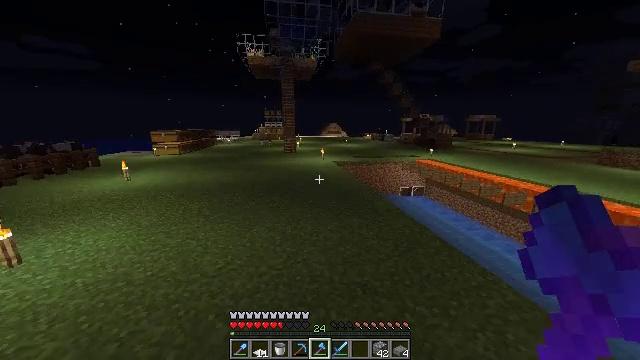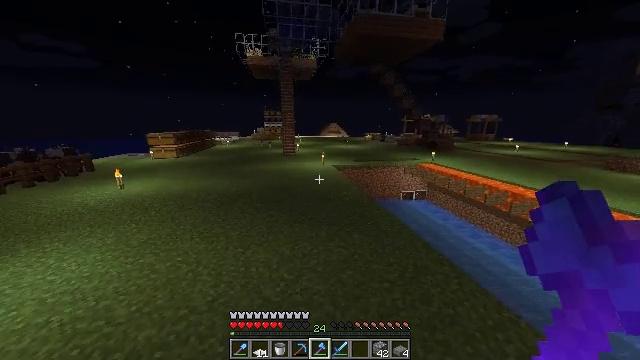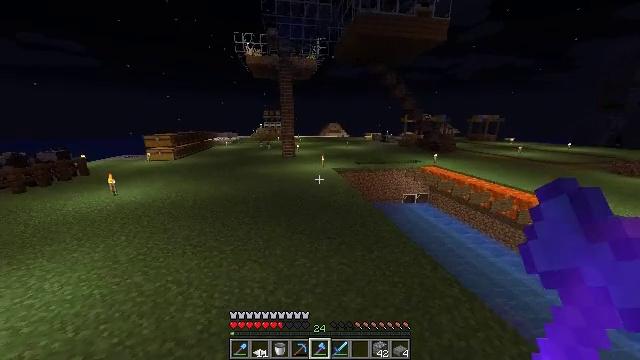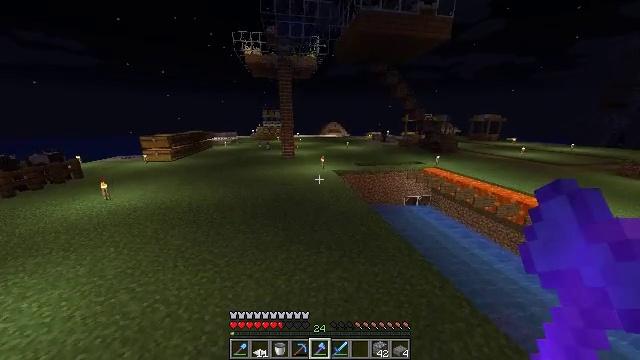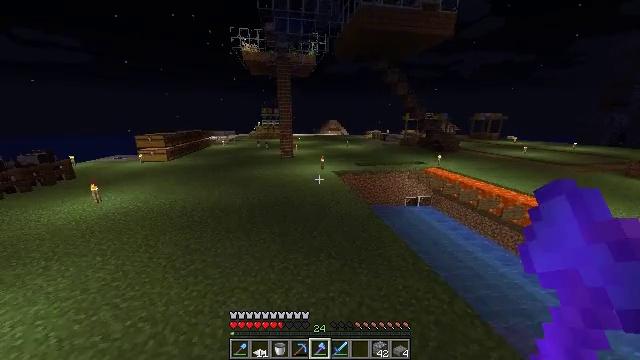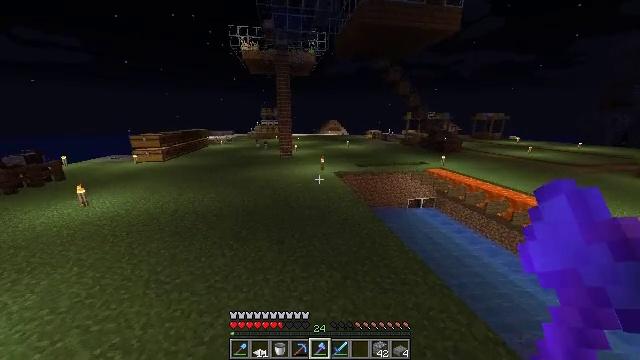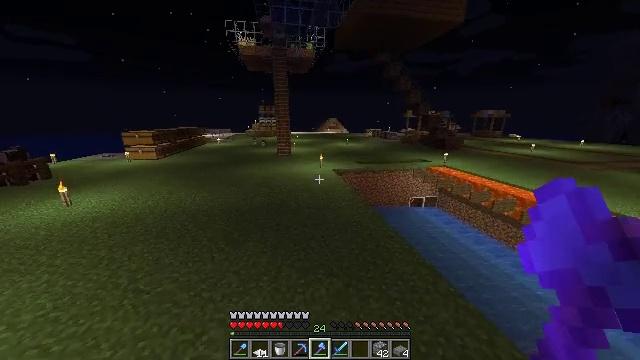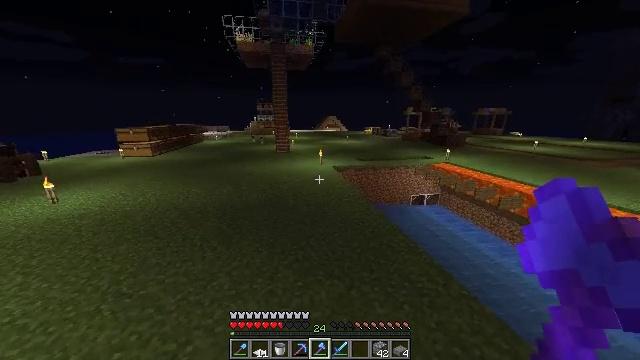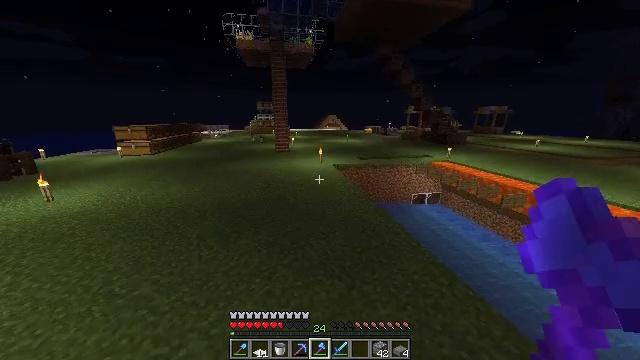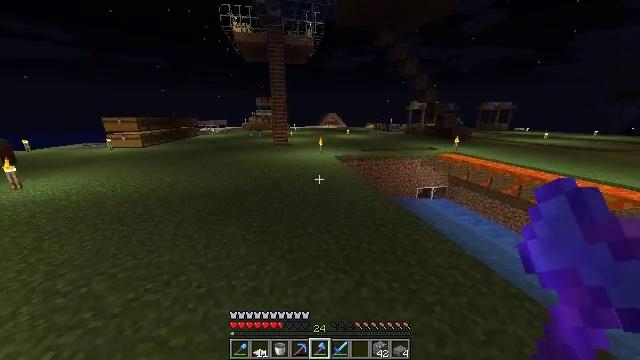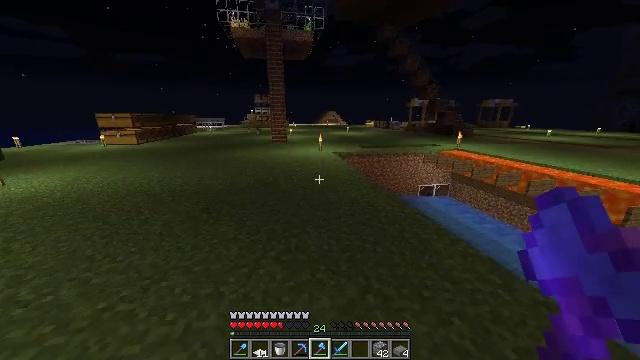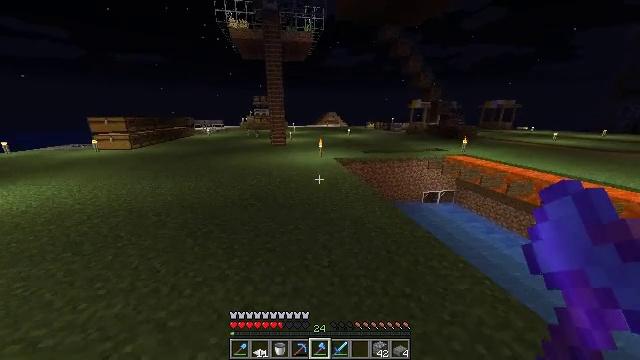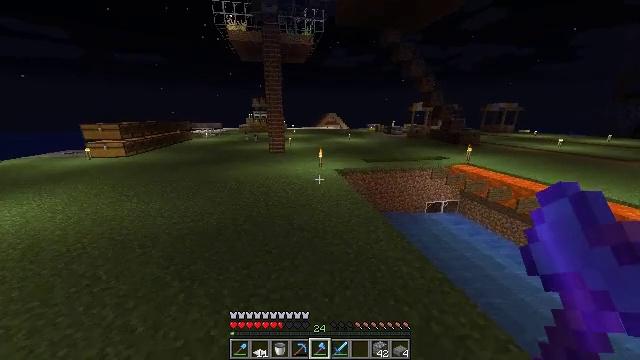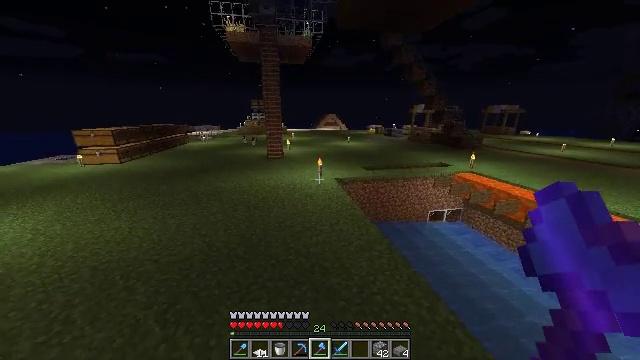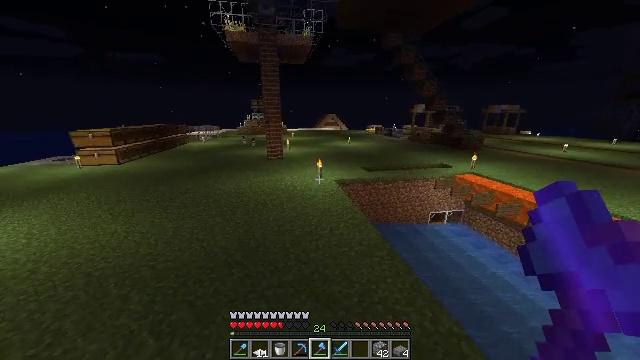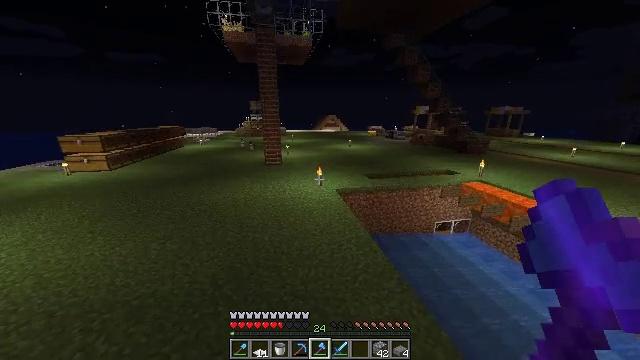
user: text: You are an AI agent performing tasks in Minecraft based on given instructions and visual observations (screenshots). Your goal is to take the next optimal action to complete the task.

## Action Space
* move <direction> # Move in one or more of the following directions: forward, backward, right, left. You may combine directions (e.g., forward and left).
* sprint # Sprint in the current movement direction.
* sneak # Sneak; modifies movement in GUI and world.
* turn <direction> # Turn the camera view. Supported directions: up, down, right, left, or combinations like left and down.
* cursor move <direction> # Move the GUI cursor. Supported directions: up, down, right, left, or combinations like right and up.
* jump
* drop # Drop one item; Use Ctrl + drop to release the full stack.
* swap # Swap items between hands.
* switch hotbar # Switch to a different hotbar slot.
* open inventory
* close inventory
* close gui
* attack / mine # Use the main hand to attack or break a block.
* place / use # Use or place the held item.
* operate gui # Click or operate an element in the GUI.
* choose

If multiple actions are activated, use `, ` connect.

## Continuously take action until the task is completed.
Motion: motion action
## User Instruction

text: Open the crafting table and craft an iron trapdoor with ingots.
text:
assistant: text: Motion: move forward, sprint, jump
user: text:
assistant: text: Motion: move forward, sprint, jump
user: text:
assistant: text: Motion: move forward, jump
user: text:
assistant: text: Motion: move forward, jump
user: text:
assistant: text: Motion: move forward, jump
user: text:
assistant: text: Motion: move forward, jump
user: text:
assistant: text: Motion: move forward, jump
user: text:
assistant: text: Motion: move forward, jump
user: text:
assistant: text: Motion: move forward, jump
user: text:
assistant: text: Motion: move forward, jump
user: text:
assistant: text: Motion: move forward, sprint, jump
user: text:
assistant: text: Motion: move forward, sprint, jump
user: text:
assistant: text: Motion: move forward, sprint, jump
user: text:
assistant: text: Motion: move forward, sprint, jump
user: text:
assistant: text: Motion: move forward, jump
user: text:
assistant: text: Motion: move forward, jump
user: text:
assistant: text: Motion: move forward, jump
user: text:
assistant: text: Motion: move forward, jump
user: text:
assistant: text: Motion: move forward, jump
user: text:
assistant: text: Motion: move forward, jump
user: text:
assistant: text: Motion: move forward, jump
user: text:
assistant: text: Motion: move forward, jump
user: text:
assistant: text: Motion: move forward, sprint, jump
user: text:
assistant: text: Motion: move forward, sprint, jump
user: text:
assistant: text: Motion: move forward, sprint, jump
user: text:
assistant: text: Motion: move forward, sprint, jump
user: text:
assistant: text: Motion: move forward, jump
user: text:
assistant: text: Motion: move forward, jump
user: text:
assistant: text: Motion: move forward, jump
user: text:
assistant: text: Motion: move forward, jump